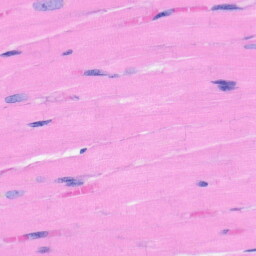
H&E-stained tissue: Heart